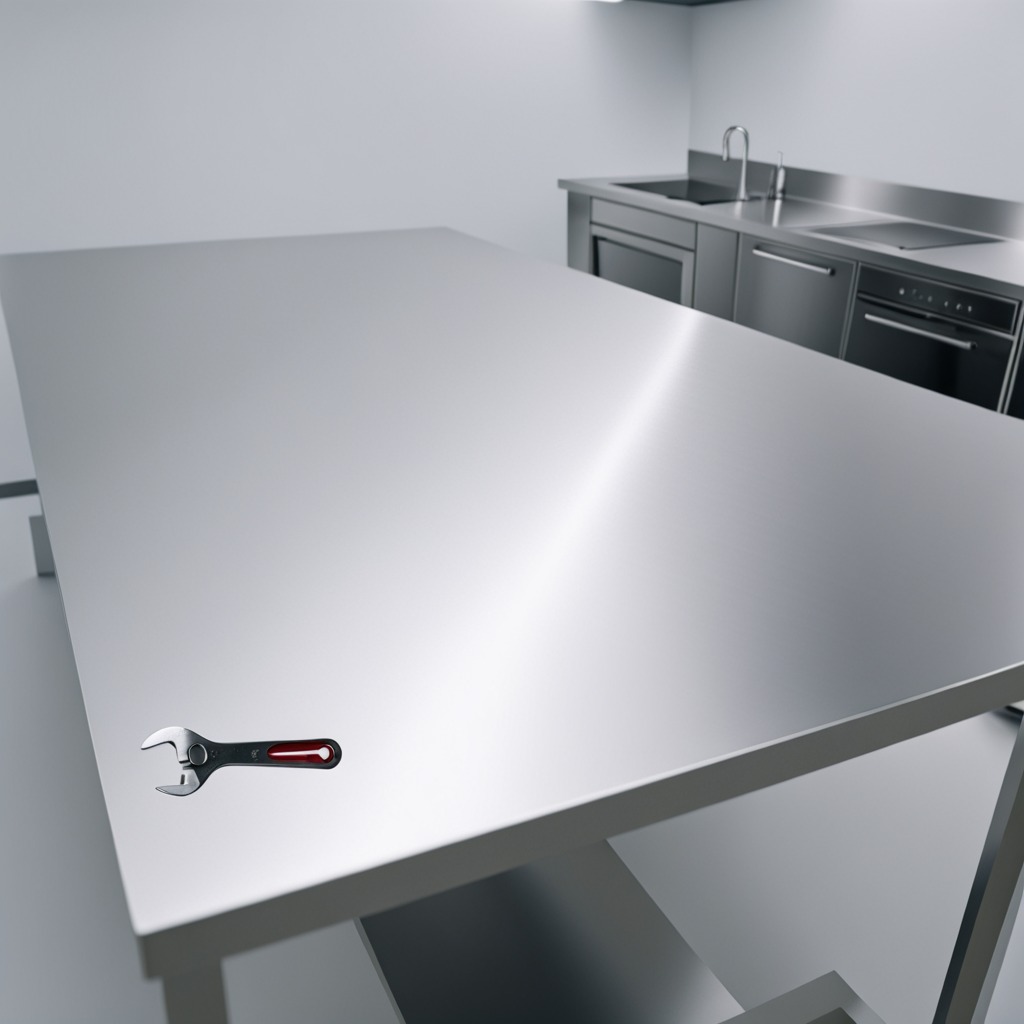
A wrench lies on a stainless steel table in a high-end prototyping lab.